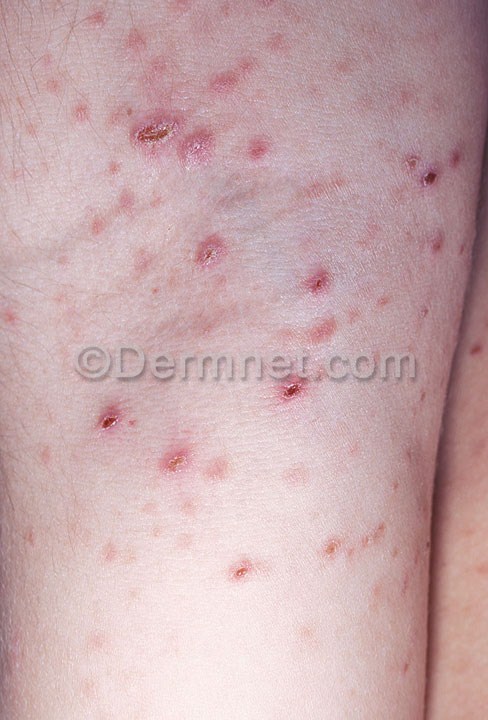
Disease: Psoriasis pictures Lichen Planus and related diseases